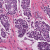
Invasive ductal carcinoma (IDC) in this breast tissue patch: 0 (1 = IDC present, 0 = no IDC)